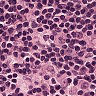
Metastatic tissue present: no